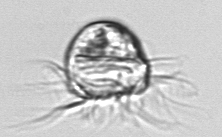
Label: Leegaardiella_ovalis